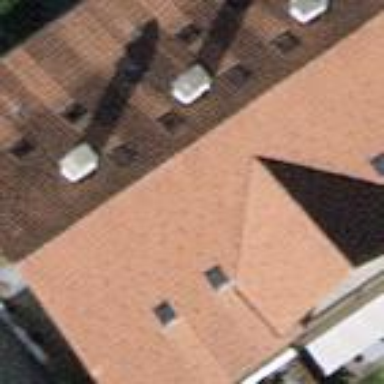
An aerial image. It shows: Gabled building with roof oriented across. The roof is of dark salmon color.